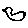
Label: bird